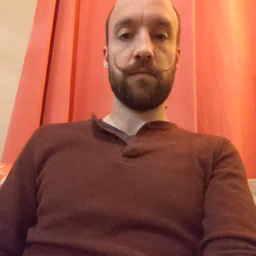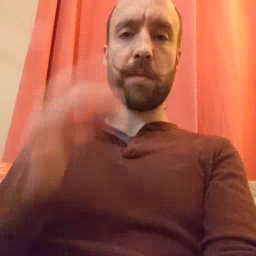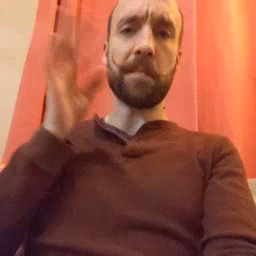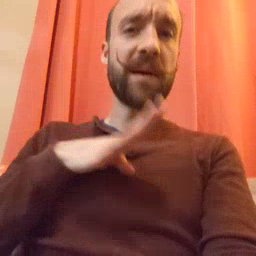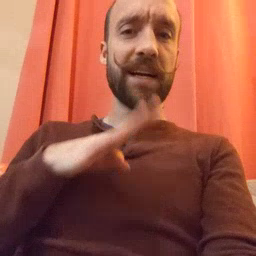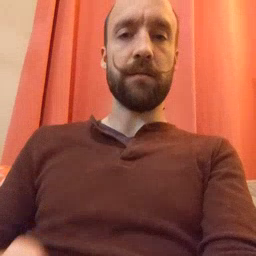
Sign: bee